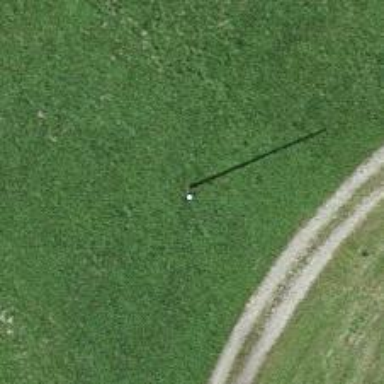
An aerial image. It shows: Minor power line.